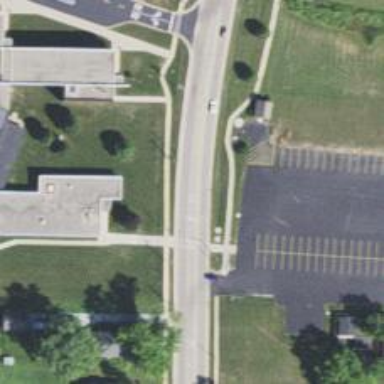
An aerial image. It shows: Tertiary road with asphalt surface. There is separate sidewalk along the road.